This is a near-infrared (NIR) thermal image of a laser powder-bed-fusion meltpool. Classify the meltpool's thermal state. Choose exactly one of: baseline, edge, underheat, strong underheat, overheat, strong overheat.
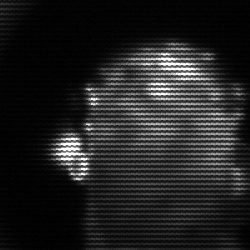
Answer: baseline